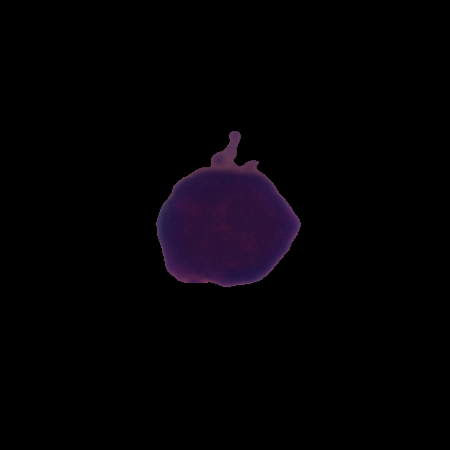
Label: healthy